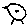
Label: bird